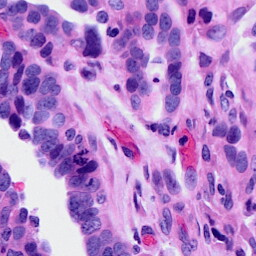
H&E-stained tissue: Ovarian